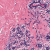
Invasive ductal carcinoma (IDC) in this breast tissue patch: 0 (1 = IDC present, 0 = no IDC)